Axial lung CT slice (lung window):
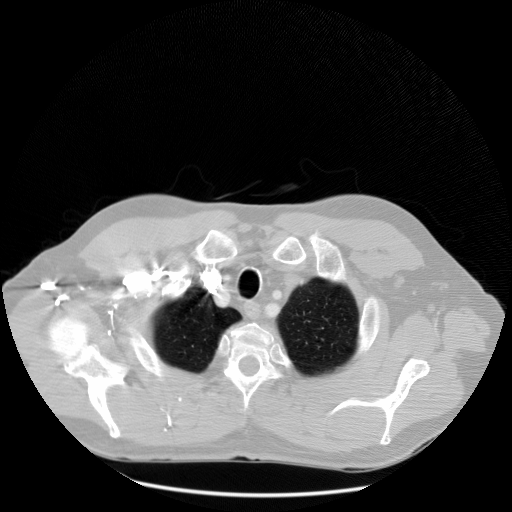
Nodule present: no